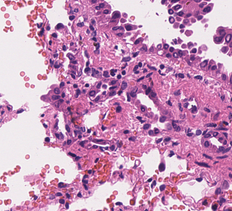
Tumor epithelial tissue: yes
Tumor-associated stroma tissue: yes
Normal tissue: no